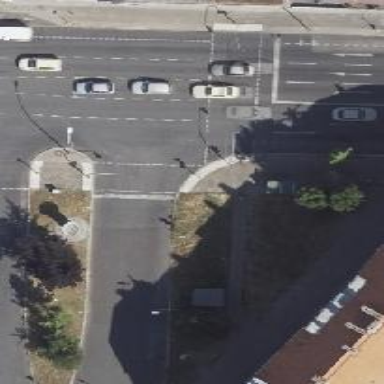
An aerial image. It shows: Residential road with asphalt surface. It is dual carriageway.